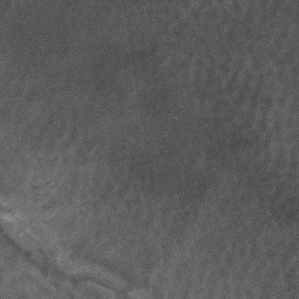
Label: non_frost